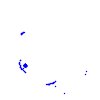
Particle: kaon